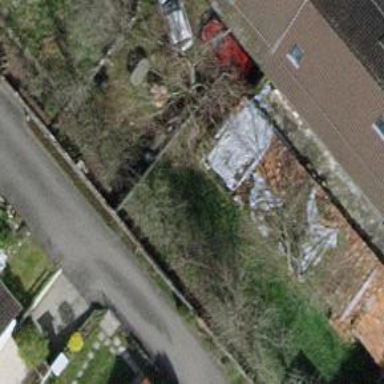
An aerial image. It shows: Garden enclosed by fence.